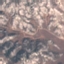
Label: HerbaceousVegetation